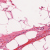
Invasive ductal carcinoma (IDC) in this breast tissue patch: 0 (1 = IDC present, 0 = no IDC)